Question: I would greatly appreciate any feedback you might offer regarding the issue I am having with my Word Prediction Shiny APP Code for the JHU Capstone Project.
My UI code runs correctly and displays the APP. (see image and code below)
Challenge/Issue: My problem is that after entering text into the "Text input" box of the APP, my server.R code does not return the predicted results.
Prediction Function:
When I run this line of code in the RConsole -- predict(corpus_train,"case of") -- the following results are returned: <URL> "the" "a" "beer"
When I use this same line of code in my server.r Code, I do not get prediction results.
Any insight suggestions and help would be greatly appreciated.

'''
ui.R
library(shiny)
suppressPackageStartupMessages({
library(tidyverse)
library(stringr)
library(sbo)
})
library(shiny)
shinyUI(pageWithSidebar(
headerPanel("Predicitve Text APP"),
sidebarPanel(
textInput("text", label = h3("Text input"), value = "Enter text..."),
),
mainPanel(
h4("Predicted Word:"),
textOutput("result_output"),
h6("This APP generates a predicted next word based on the text you input.
The prediction algorithm relies on word frequencies in the English twitter,
blogs, and news datasets at:"),
h6(a("http://www.corpora.heliohost.org/")),
br(),
h6("Created April 2021 as part of my Captsone project for the
Data Science Specialization provided by Johns Hopkins University and Coursera.
All code can be located on GitHub at:") ,
h6(a("https://github.com/"))
)
))
server.R
library(shiny)
library(sbo)
setwd("C:/Users/themo/OneDrive/Data Science JHU/Capstone/SBO_Predictor/SBO")
blog <- readLines("en_US.blogs.txt", warn=FALSE, encoding="UTF-8")
twit <- readLines("en_US.twitter.txt", warn=FALSE, encoding="UTF-8")
news <- readLines("en_US.news.txt", warn=FALSE, encoding="UTF-8")
twit_sample <- sample(twit, length(twit)*.20)
news_sample <- sample(news, length(news)*.20)
blog_sample <- sample(blog, length(blog)*.20)
combined_sample <- c(twit_sample, blog_sample, news_sample)
combined_sample <- iconv(combined_sample, "UTF-8","ASCII", sub="")
length(combined_sample)
corpus_train <- sbo_predictor(object = combined_sample,
N = 3, # Train a 3-gram model
dict = target ~ 0.75, # cover 75% of training corpus
.preprocess = sbo::preprocess, # Preprocessing transformation
EOS = ".?!:;", # End-Of-Sentence tokens
lambda = 0.4, # Back-off penalization in SBO algorithm
L = 3L, # Number of predictions for input
filtered = "<UNK>" # Exclude the <UNK> token from predictions
)
server <- function(input, output) {
output$result_output <-renderPrint({
predict(corpus_train,input$text)
})
}
'''
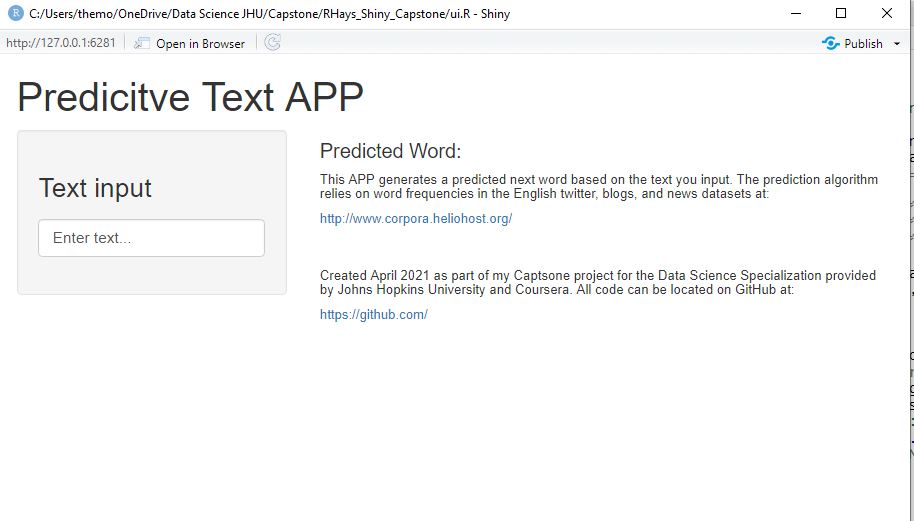
Answer: Eiterh you go for 'verbatimTextOutput' and 'renderPrint' (you will get a preformatted output) OR for 'textOutput' and 'renderText' and 'textOutput' (you will get unformatted text).